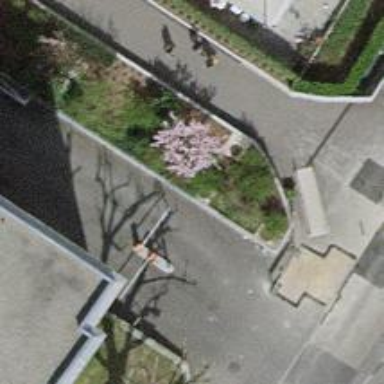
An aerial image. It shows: Lift gate barrier.